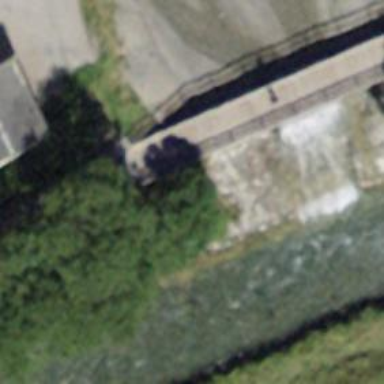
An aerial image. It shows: Footway road on compacted bridge.